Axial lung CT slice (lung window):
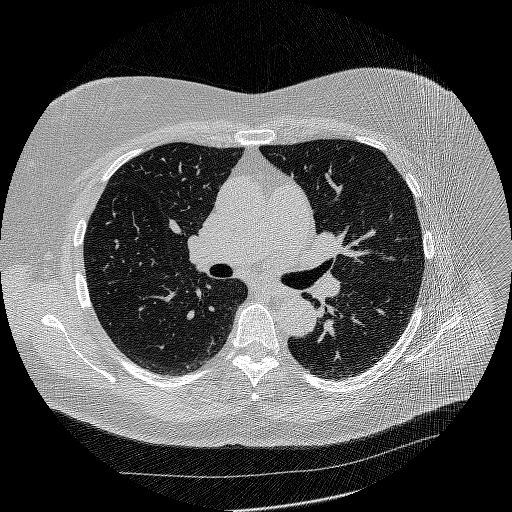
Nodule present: no